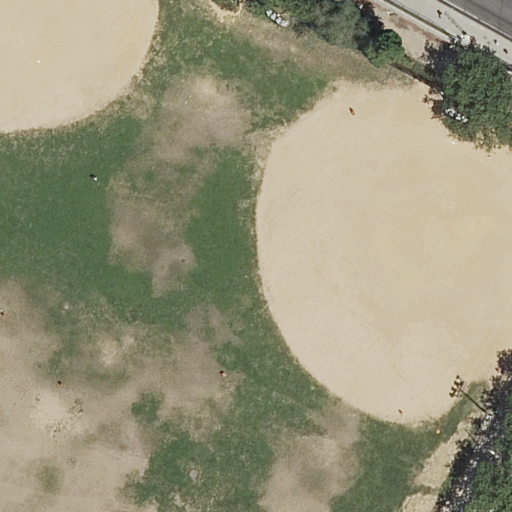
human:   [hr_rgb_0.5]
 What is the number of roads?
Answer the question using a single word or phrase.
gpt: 1

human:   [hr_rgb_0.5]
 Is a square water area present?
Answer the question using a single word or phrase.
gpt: no

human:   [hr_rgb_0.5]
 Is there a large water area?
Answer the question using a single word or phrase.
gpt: no

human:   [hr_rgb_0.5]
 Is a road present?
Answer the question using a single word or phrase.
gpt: yes

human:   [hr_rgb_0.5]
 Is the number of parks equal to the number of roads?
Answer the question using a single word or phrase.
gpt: yes

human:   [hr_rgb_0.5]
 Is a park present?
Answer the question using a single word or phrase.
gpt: yes

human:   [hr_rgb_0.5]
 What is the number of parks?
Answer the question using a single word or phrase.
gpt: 1

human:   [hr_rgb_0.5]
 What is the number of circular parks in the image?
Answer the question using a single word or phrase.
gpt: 0

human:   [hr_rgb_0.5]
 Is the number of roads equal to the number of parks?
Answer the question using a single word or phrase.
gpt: yes

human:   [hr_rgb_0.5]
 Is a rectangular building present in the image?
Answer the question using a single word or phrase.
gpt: no

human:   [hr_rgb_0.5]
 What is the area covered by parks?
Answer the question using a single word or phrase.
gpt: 10517m2

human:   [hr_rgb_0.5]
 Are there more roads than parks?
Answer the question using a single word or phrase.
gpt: no

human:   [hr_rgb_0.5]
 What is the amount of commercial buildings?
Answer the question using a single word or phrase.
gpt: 0

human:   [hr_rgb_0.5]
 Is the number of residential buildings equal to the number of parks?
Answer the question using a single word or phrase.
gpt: no

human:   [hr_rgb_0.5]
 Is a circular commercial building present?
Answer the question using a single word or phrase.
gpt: no

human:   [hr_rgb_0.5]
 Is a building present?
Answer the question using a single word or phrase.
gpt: no

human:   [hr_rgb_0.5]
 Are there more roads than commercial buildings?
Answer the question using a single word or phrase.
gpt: yes

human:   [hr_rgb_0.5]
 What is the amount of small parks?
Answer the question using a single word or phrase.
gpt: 0

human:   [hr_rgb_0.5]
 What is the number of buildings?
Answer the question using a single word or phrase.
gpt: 0

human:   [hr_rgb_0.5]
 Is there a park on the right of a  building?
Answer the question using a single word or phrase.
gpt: no

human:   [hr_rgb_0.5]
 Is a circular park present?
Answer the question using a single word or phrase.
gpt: no

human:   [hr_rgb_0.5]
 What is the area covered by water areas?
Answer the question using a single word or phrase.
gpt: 0m2

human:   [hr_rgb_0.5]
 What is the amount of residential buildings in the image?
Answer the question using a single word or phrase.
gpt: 0

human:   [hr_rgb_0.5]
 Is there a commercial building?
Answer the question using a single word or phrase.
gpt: no

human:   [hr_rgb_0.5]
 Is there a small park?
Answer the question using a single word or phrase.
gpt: no

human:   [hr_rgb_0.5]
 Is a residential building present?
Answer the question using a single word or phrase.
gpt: no

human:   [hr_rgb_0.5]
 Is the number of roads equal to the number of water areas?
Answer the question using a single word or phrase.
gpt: no

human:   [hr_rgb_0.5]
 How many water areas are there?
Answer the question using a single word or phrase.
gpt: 0

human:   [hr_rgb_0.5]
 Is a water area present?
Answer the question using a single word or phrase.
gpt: no

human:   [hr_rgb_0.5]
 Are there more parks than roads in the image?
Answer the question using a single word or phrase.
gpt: no

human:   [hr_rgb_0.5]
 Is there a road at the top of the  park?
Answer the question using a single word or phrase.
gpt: yes

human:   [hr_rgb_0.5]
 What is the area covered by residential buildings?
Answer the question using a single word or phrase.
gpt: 0m2

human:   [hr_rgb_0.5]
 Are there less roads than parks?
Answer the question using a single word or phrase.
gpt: no

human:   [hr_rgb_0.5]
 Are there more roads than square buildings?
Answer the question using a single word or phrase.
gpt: yes

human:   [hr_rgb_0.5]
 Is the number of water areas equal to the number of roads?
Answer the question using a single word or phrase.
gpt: no

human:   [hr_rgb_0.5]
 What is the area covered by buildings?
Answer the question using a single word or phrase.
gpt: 0m2

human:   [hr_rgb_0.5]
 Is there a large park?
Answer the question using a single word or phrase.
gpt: yes

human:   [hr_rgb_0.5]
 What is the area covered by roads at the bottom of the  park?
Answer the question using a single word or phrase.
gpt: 0m2

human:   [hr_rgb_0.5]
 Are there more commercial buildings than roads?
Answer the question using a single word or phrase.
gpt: no

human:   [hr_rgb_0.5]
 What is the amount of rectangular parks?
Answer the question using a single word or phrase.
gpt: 1

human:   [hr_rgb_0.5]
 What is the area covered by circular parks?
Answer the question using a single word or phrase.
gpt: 0m2

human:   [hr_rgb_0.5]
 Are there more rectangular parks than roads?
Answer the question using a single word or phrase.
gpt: no

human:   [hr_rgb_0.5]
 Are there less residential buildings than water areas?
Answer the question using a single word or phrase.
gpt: no

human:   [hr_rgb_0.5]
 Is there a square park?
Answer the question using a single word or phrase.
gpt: no

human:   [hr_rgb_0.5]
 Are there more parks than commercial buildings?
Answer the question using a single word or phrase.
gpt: yes

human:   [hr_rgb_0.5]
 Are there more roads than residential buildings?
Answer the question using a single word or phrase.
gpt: yes

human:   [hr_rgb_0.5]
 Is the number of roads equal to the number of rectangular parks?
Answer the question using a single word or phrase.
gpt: yes

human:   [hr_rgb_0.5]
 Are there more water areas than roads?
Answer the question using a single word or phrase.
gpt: no

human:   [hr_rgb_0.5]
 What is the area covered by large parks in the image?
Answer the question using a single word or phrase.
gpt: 10517m2

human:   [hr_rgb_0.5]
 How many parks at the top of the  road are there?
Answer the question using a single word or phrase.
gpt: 0

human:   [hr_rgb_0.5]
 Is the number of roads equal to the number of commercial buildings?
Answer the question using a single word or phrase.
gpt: no

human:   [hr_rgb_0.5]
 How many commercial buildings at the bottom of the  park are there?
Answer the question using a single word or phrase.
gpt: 0

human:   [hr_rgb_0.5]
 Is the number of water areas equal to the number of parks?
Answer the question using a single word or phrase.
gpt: no

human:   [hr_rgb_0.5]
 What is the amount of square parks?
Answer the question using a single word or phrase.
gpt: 0

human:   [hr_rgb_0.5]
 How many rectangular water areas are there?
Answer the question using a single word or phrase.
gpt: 0

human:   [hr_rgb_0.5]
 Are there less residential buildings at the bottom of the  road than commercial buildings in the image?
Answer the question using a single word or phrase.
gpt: no

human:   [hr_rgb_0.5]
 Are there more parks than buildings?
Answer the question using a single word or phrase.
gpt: yes

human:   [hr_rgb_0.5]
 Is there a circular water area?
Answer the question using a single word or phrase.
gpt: no

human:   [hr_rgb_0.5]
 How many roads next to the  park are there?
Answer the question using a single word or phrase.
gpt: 1

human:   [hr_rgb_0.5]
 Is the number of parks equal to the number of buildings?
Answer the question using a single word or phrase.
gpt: no

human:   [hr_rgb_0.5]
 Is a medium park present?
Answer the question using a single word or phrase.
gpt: no

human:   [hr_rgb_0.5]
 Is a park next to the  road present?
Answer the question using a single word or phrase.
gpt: yes

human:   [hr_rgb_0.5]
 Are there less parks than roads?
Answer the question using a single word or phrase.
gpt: no

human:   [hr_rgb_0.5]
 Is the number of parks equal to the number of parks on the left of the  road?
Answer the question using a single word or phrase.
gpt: yes